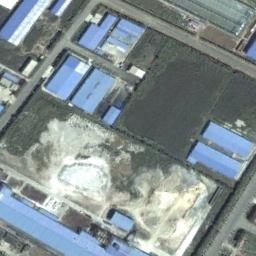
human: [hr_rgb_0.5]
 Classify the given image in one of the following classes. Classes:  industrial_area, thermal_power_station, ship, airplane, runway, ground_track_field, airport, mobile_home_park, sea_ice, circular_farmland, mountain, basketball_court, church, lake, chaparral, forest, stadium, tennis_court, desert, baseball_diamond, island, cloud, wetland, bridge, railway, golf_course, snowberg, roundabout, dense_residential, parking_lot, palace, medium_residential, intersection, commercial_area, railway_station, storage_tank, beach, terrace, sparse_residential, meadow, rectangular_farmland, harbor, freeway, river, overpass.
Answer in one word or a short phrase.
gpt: industrial_area